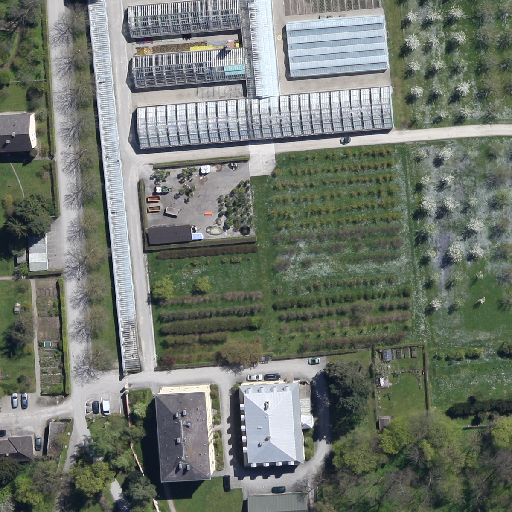
Referring expression: building along the road